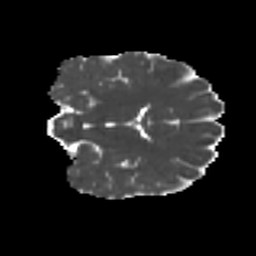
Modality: MD
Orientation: coronal
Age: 23
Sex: female
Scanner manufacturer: ge
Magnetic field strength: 3 T
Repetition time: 7.8 s
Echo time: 0.0606 s